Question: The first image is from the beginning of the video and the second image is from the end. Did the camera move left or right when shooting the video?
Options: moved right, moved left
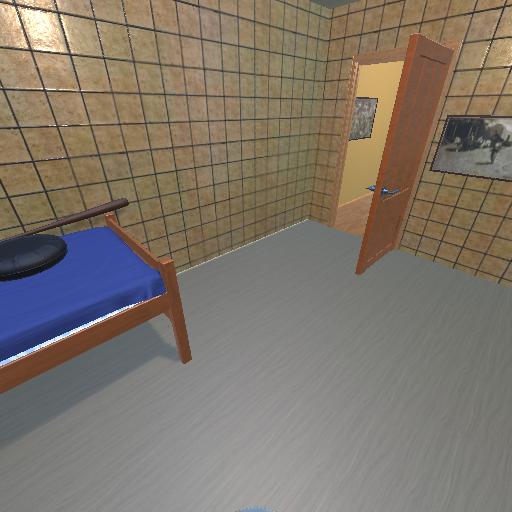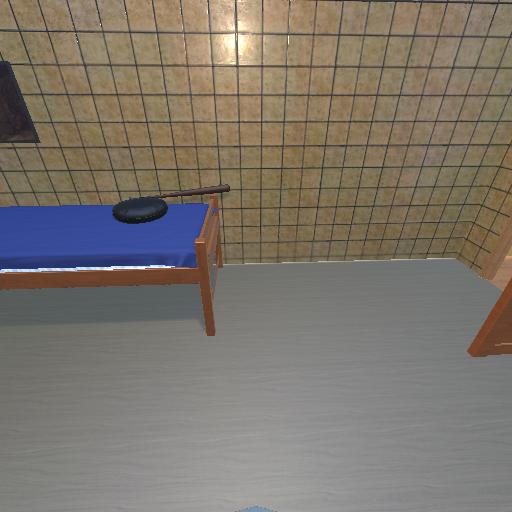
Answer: moved right